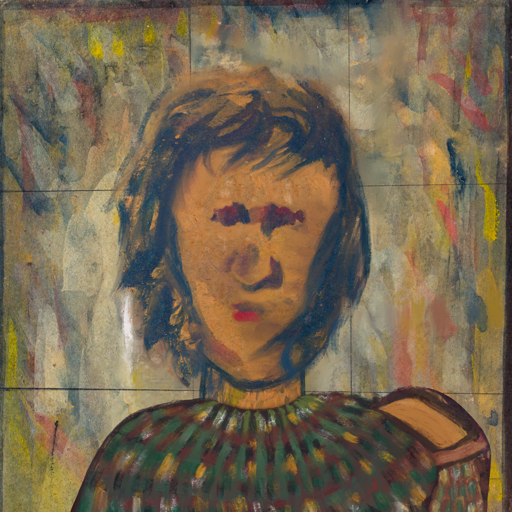
Background: GypsyMother, Head And Neck Front: In_The_Sun, Face Front: In_The_Sun, Bust: After_Raid, Hair Front: InTheSun, Head Accessory: Blank, Second Necklace: Blank, Necklace: Blank, Baby: Blank